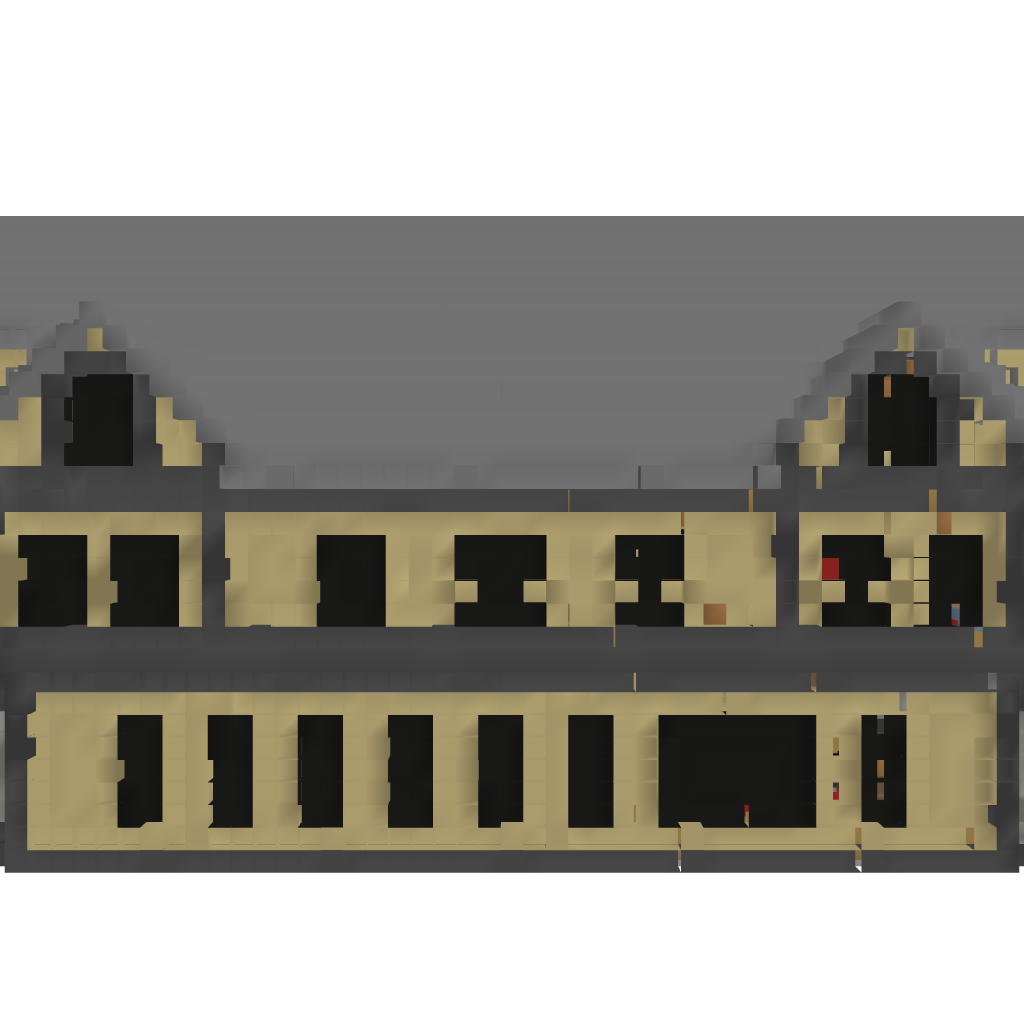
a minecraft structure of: Modern mansion Updated!